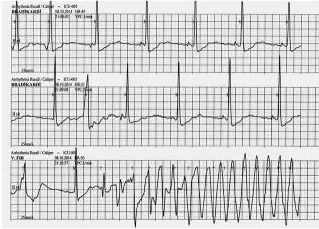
Registro do monitor cardiaco de taquicardia ventricular polimorfica (TVPM)/fibrilacao ventricular (FV). A) Inicio da TVPM.
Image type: electrography (ekg)